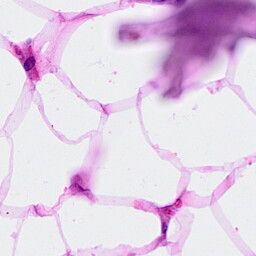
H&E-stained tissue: Breast